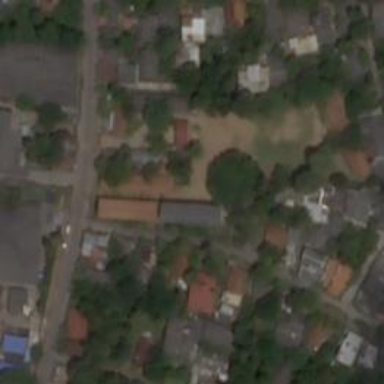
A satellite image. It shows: School.